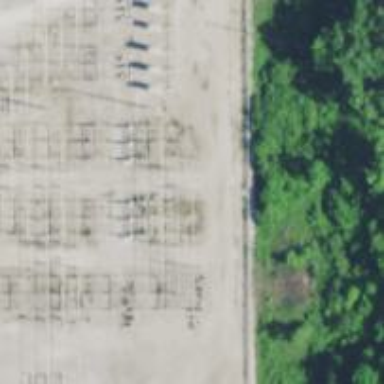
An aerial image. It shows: Switch for power supply.